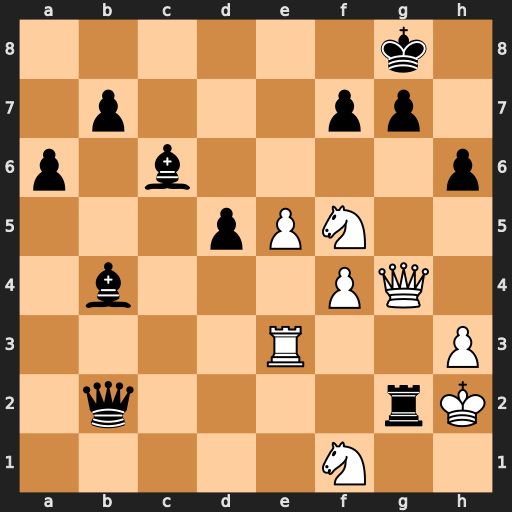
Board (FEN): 6k1/1p3pp1/p1b4p/3pPN2/1b3PQ1/4R2P/1q4rK/5N2
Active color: w
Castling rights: -
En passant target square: -
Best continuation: Qxg2 Qxg2+ Kxg2 d4+ Rf3